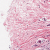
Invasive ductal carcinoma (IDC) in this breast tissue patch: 0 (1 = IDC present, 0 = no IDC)